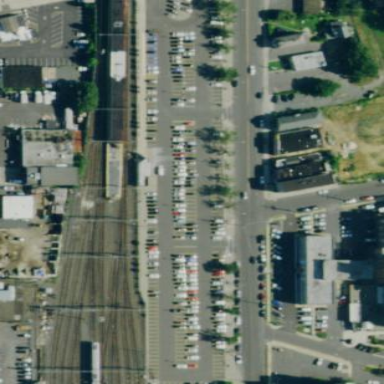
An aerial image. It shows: Parking area with asphalt surface. This is surface parking with park-and-ride facility.